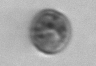
Label: Dinophyceae